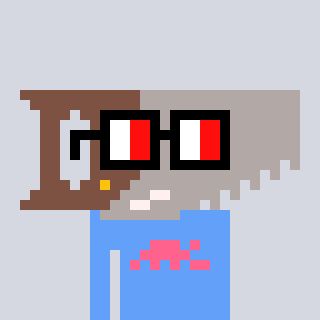
a pixel art character with square glasses with black frames and red eyes, a saw-shaped head and a blue-colored body on a cool background